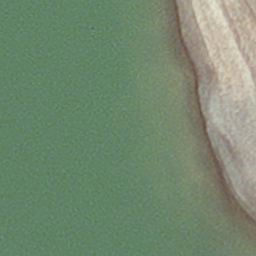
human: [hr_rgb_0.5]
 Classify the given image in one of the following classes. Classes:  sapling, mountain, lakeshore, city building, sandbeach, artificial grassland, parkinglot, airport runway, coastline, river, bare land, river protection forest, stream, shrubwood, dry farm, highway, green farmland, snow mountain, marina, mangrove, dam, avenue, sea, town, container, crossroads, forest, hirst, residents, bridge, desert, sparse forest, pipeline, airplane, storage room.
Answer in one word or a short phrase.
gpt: hirst